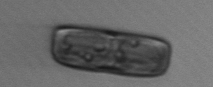
Label: Ephemera